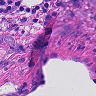
Metastatic tissue present: yes